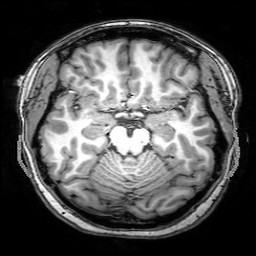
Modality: T1w
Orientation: axial
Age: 21
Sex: female
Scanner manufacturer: philips
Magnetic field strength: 3 T
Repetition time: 8.086 s
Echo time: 3.695 s